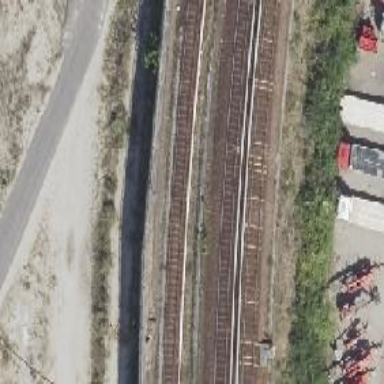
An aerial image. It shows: Railway signal.